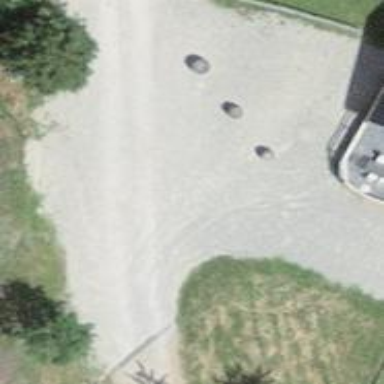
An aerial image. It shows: Track with pebblestone surface. The track type is grade2.